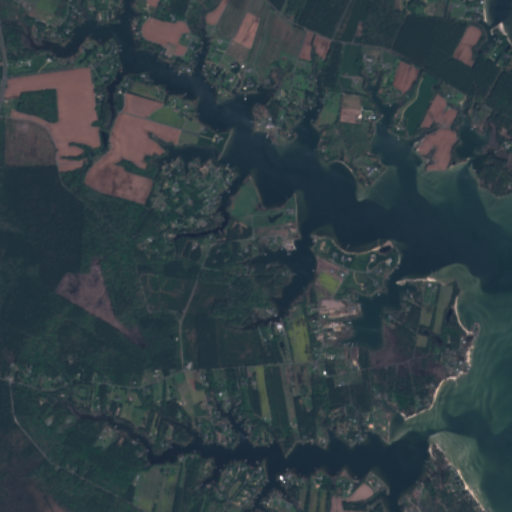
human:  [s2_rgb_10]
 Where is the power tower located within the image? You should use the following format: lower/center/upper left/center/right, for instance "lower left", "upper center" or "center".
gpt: The power tower is located in the upper left of the image.
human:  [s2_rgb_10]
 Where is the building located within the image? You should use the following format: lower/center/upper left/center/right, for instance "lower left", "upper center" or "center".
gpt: There is no building in the image.